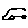
Label: car